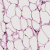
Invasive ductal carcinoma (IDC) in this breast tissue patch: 0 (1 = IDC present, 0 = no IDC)